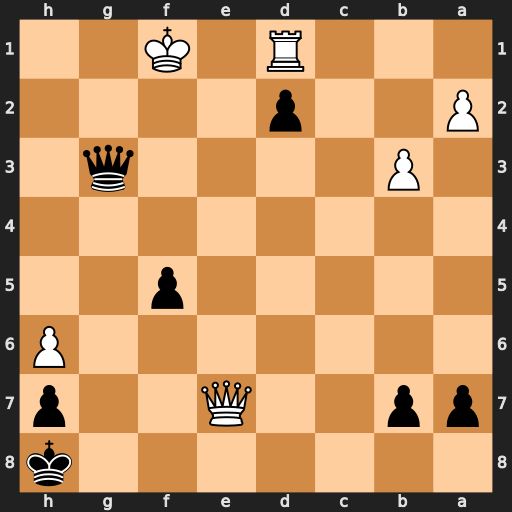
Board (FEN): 7k/pp2Q2p/7P/5p2/8/1P4q1/P2p4/3R1K2
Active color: b
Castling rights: -
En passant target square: -
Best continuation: Qf3+ Kg1 Qxd1+ Kf2 Qe1+